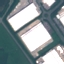
Land use / land cover: Industrial